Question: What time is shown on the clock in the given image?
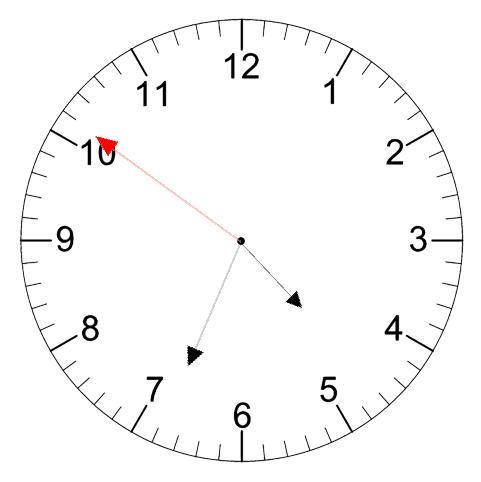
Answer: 04:33:51